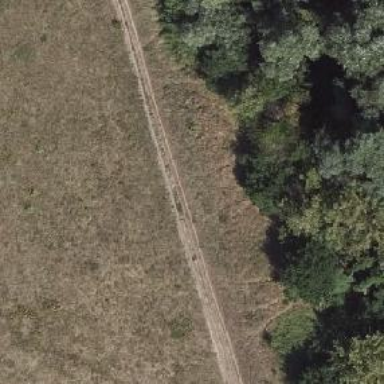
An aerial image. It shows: Dirt path.